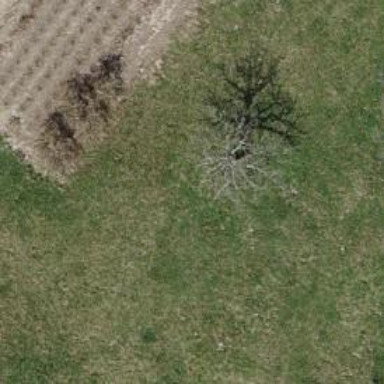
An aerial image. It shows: Agricultural area with broadleaved deciduous trees.